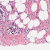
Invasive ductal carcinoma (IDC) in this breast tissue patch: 0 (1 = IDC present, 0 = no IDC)